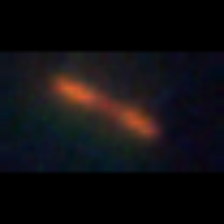
Taxon: Pennate
Group: Diatoms